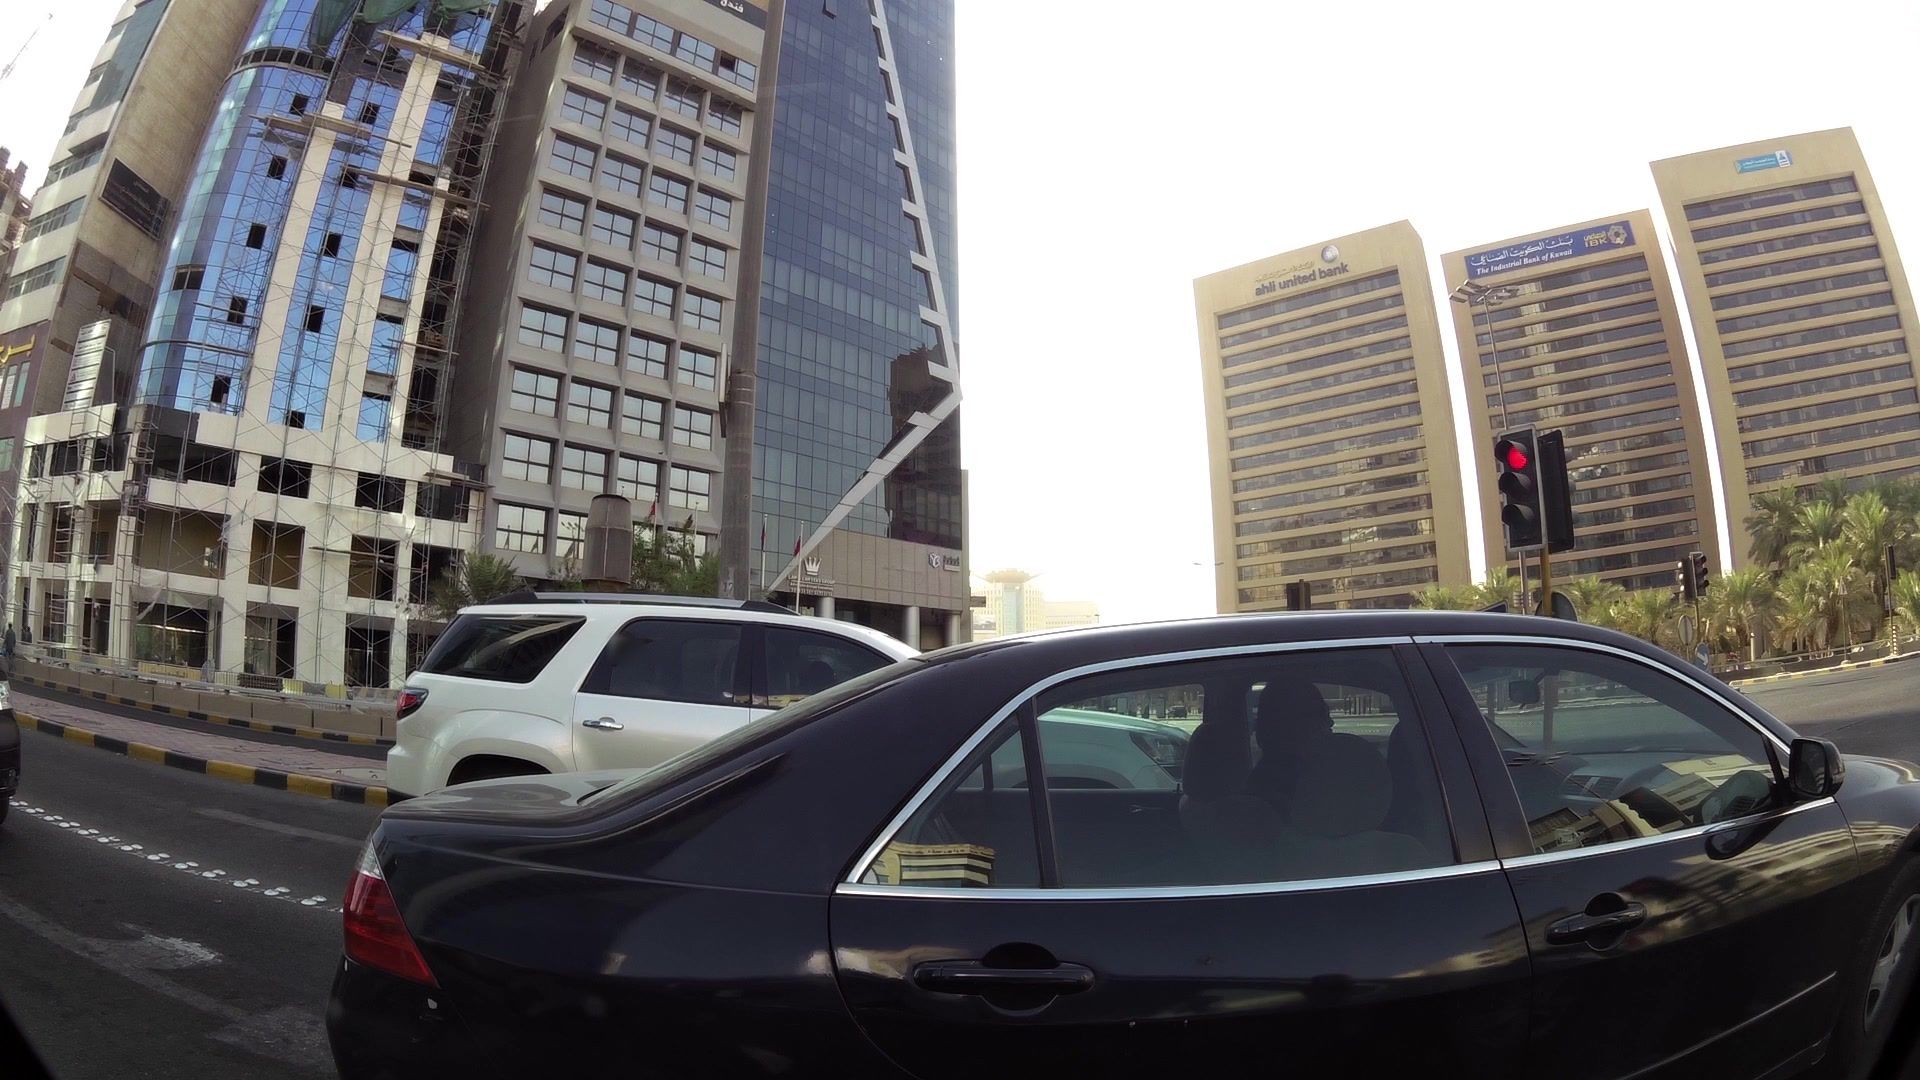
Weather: clear
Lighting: day
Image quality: good
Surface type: driving surface
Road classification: primary, primary_link
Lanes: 2
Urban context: urban centre
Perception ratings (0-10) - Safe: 5.67, Lively: 7.81, Beautiful: 4.18, Boring: 1.09, Depressing: 2.96, Wealthy: 8.29